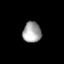
Tissue: lung
Cell type: Endothelial cells
Senescence score: 0.5605
Nuclear area (px): 375
Mean DAPI intensity: 161.987